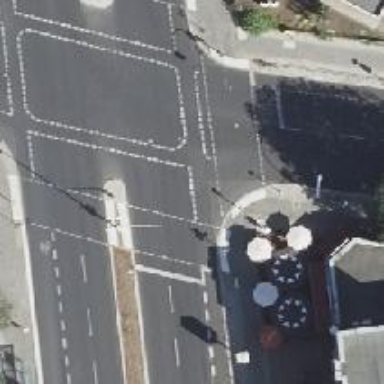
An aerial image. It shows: Crossing on footway.